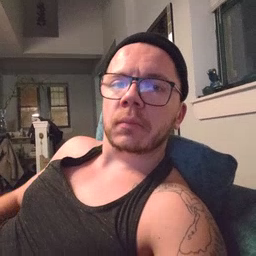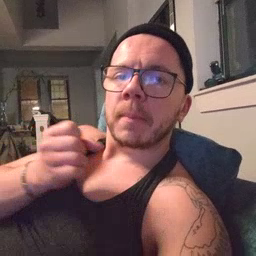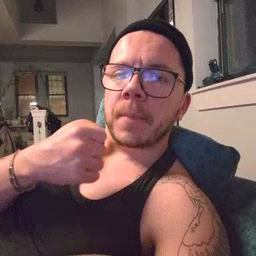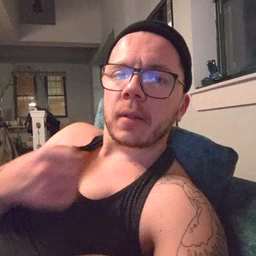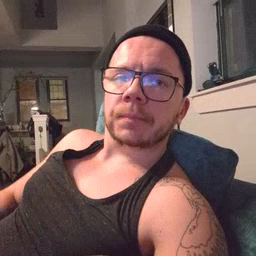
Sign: make